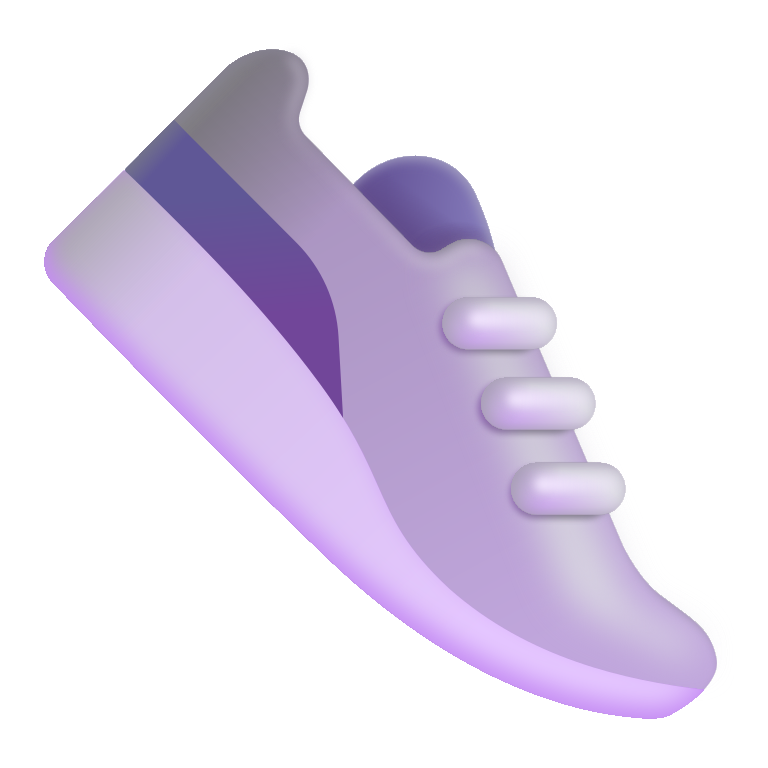
running shoe color